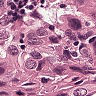
Metastatic tissue present: yes